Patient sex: M
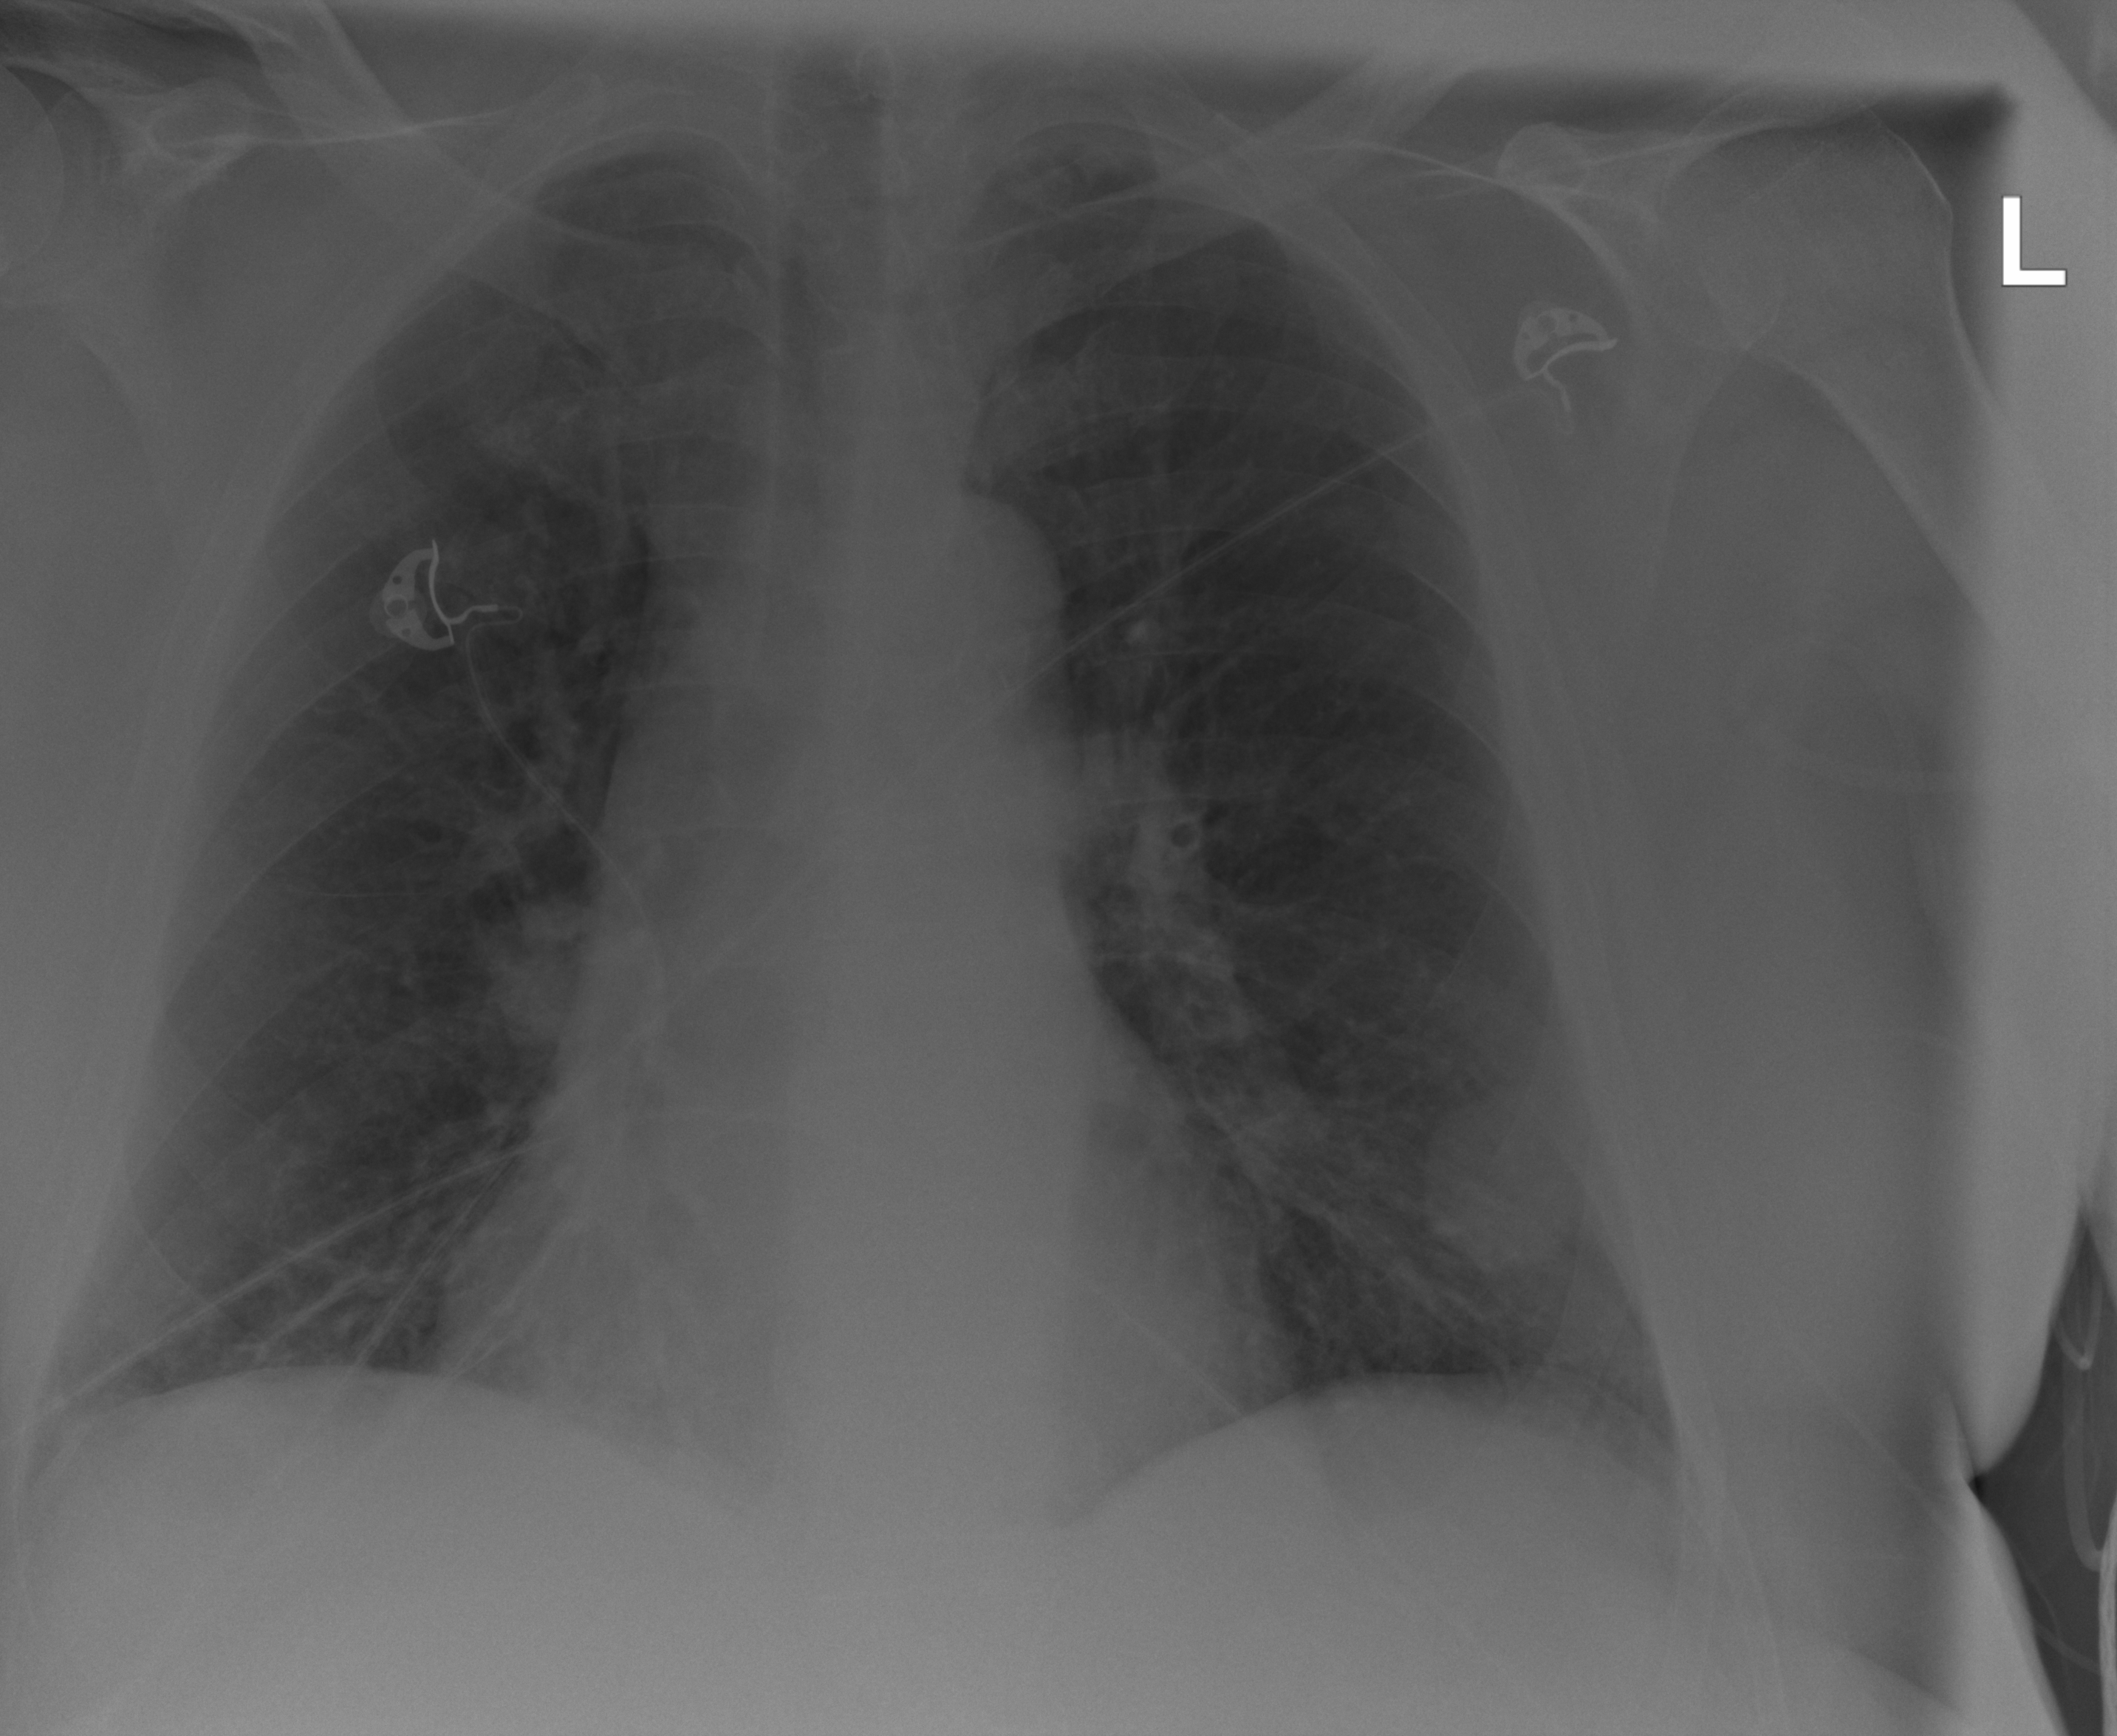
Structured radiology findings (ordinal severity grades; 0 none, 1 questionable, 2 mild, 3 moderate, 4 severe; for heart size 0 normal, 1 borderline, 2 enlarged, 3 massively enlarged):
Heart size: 0
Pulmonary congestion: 2
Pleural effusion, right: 0
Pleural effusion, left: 0
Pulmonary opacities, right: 0
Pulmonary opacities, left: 0
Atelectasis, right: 2
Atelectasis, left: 2